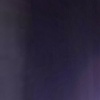
Label: space